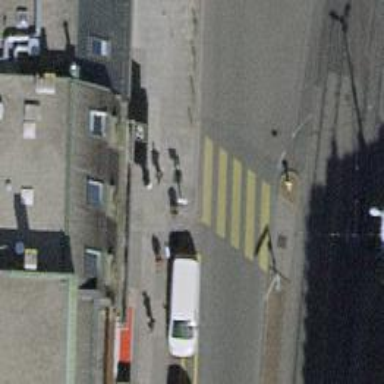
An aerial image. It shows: Crossing with traffic signals.